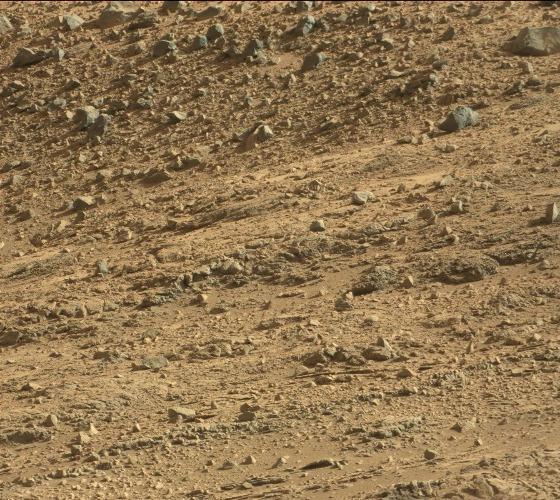
Terrain classes present: Bedrock, Gravel / Sand / Soil, Rock